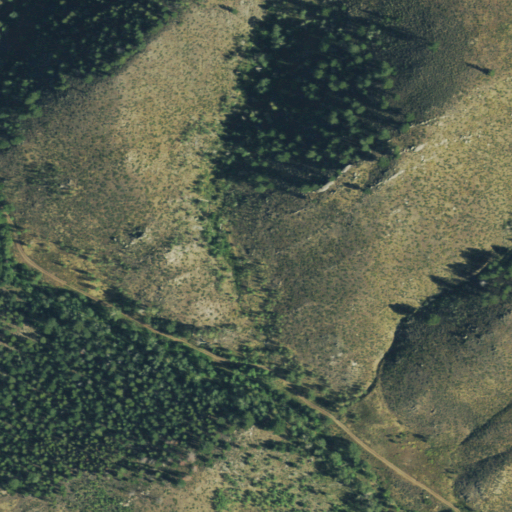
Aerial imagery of valley in Colorado named Devils Hole Gulch containing shrub, evergreen forest, mixed forest, deciduous forest, and woody wetlands